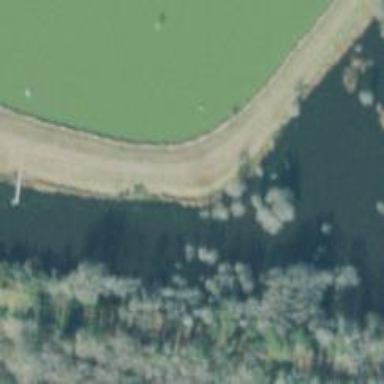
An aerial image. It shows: Dam along waterway.